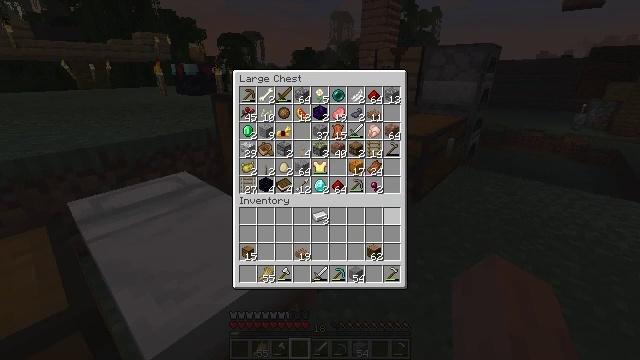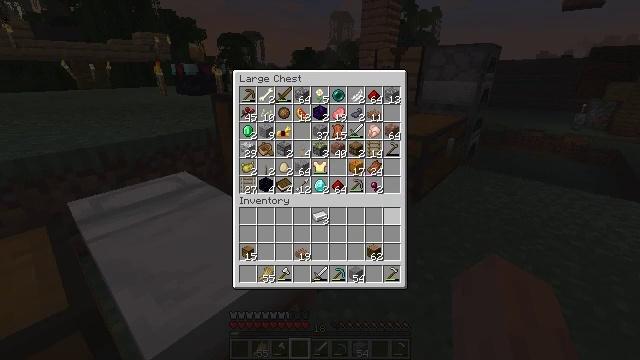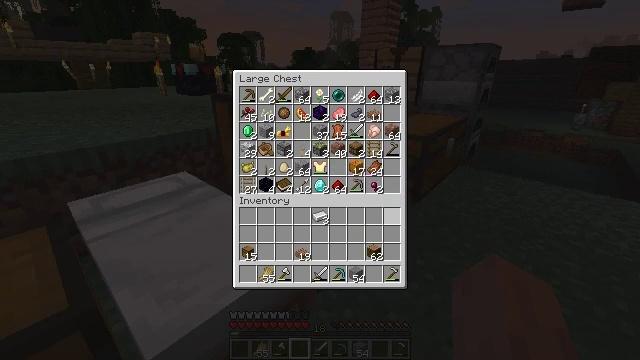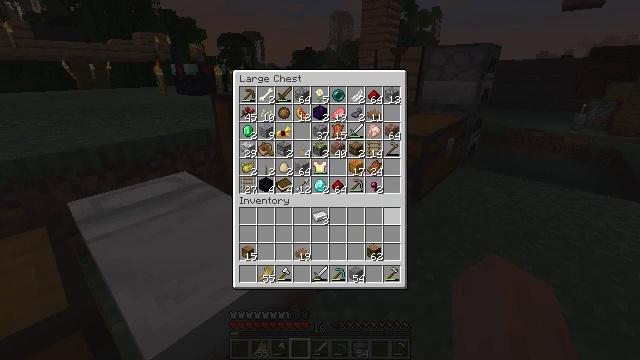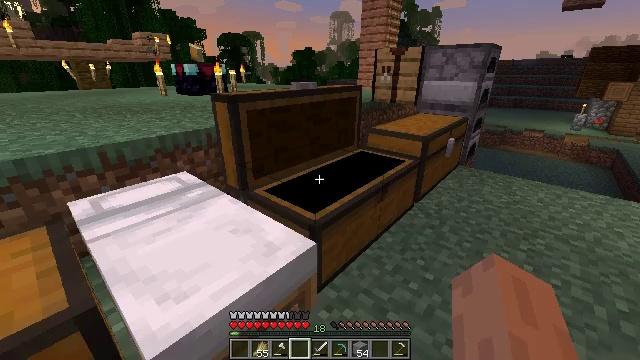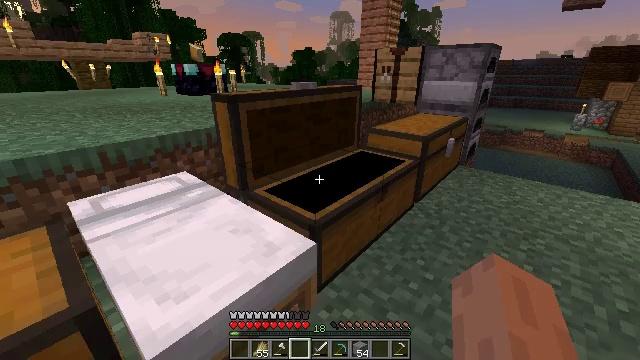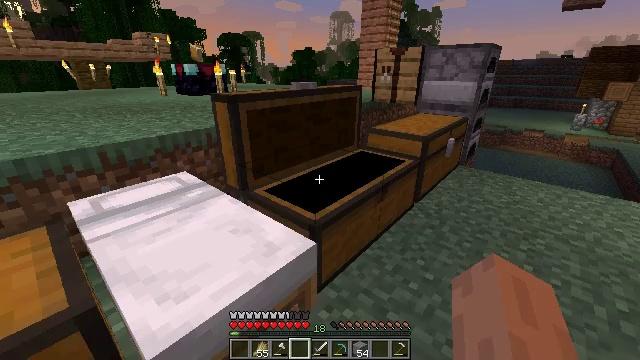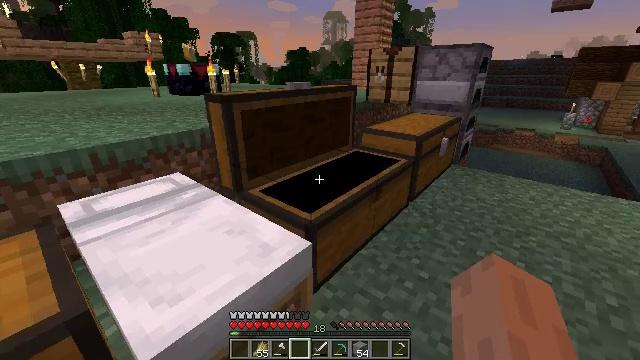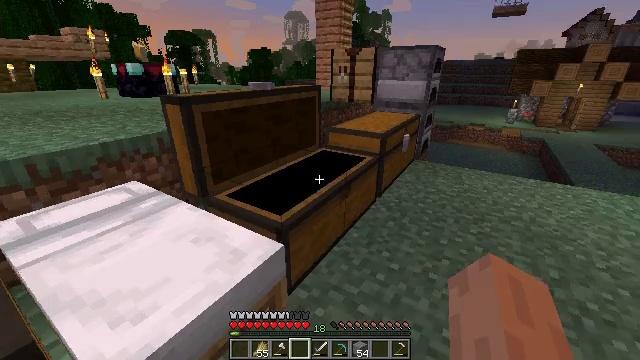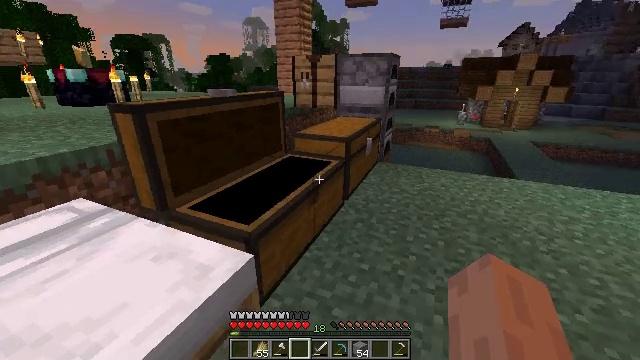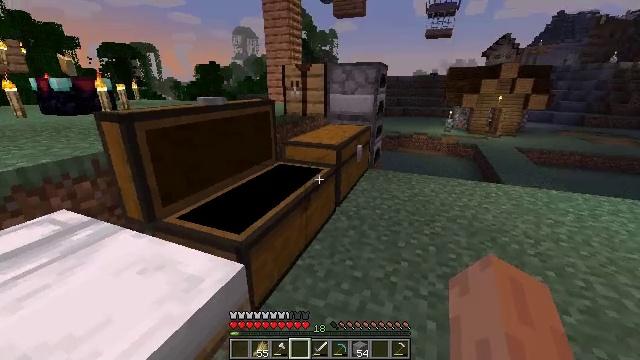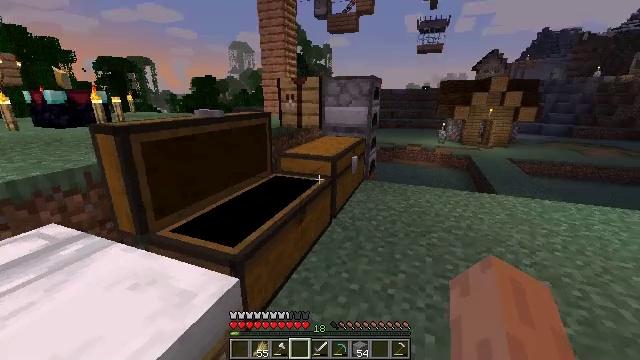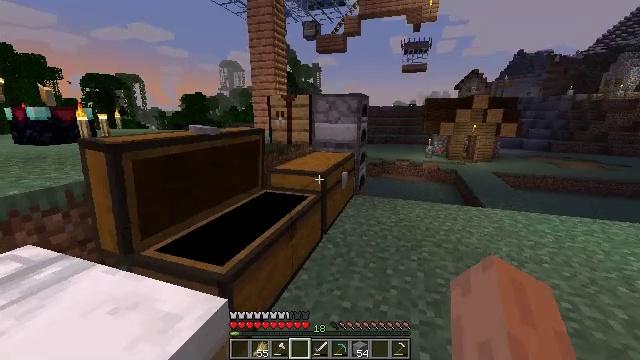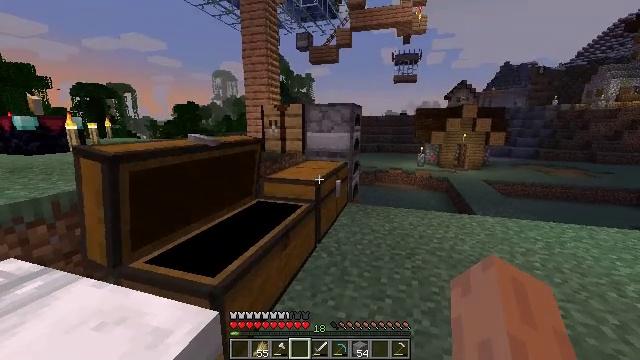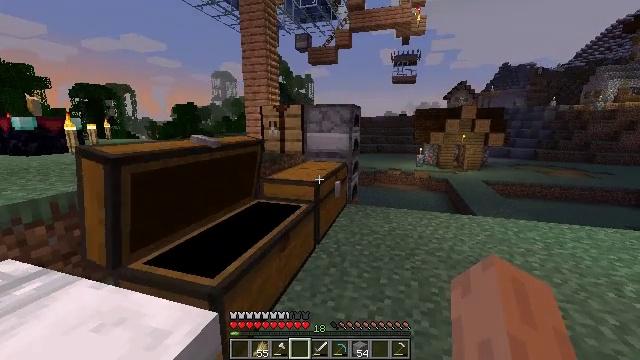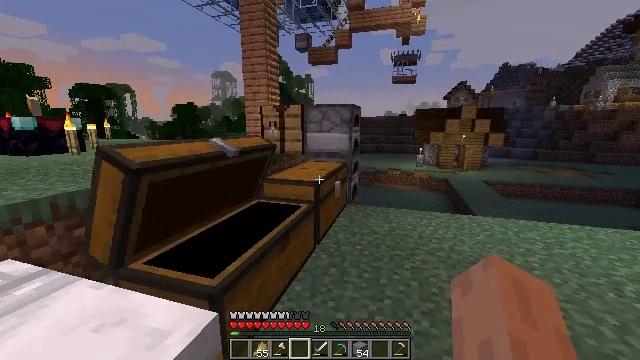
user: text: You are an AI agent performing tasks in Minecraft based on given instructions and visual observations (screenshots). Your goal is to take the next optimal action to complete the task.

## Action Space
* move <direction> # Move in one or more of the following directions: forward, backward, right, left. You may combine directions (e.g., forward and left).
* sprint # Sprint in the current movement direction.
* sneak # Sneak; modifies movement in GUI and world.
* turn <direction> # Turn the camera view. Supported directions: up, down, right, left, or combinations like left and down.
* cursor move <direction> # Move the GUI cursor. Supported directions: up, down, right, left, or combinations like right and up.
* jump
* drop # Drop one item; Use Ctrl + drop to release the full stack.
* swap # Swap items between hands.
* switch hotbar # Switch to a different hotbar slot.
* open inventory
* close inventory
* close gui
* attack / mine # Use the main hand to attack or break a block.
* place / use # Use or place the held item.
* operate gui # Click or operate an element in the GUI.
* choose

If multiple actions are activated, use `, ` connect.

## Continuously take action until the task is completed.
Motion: motion action
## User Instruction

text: Craft a jungle fence gate.
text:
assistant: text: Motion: no_op
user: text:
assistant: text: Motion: no_op
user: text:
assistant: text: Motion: no_op
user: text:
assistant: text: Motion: no_op
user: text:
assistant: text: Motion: close gui
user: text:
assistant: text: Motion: no_op
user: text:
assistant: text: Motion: turn right
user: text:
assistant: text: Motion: turn right
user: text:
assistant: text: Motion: turn right and up
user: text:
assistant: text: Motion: turn right and up
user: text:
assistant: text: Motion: turn right and up
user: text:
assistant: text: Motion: turn right and up
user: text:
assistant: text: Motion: turn right and up
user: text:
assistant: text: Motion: no_op
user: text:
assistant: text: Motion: no_op
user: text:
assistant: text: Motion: no_op
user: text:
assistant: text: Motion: use / place
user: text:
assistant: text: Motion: use / place
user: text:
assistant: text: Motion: use / place
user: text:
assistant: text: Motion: use / place
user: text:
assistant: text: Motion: use / place
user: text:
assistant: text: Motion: open gui
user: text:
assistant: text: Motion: no_op
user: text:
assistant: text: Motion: no_op
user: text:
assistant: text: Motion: no_op
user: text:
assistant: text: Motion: no_op
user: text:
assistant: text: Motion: no_op
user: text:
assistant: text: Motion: no_op
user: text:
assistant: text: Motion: no_op
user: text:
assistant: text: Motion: no_op